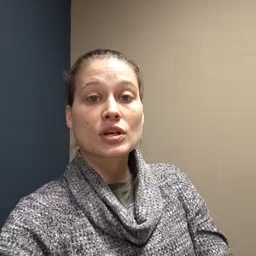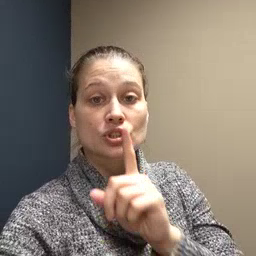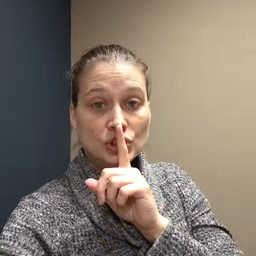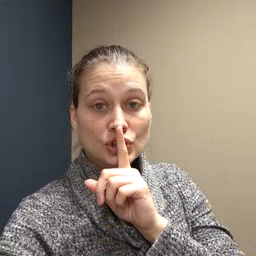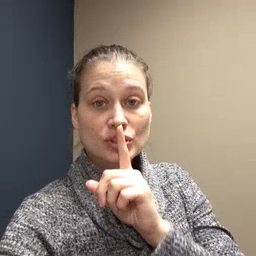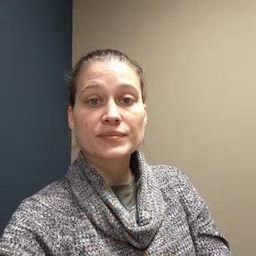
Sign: shhh